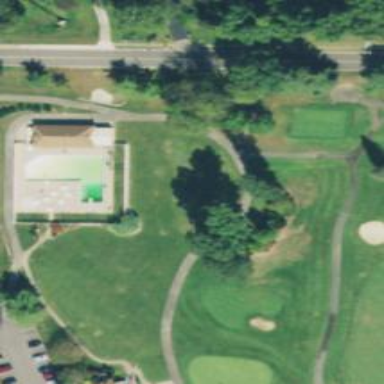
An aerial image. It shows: Path for both roads and golfers.